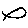
Label: fish